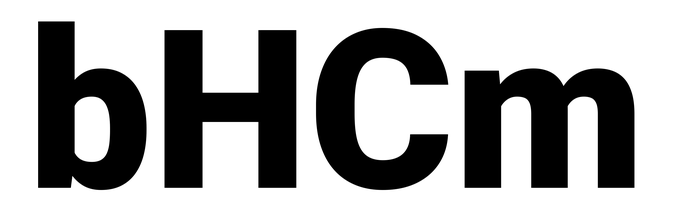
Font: Roboto_Black